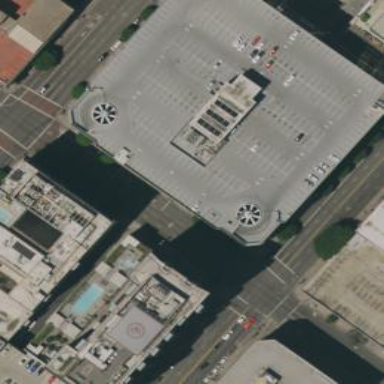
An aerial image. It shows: Multi-storey parking building.